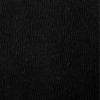
Label: dusty